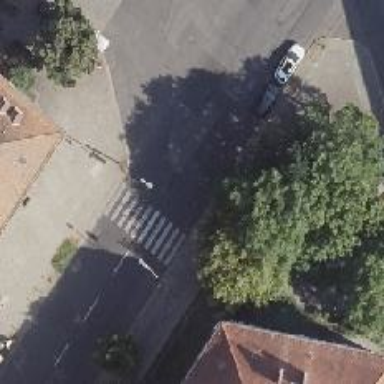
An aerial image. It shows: Marked zebra crossing with distinct zebra markings.